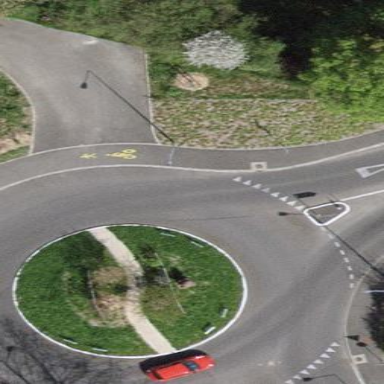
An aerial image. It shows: Asphalt road that is secondary route leading to roundabout.